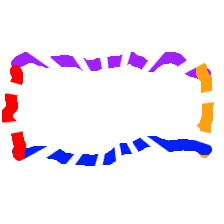
Shape: rectangle